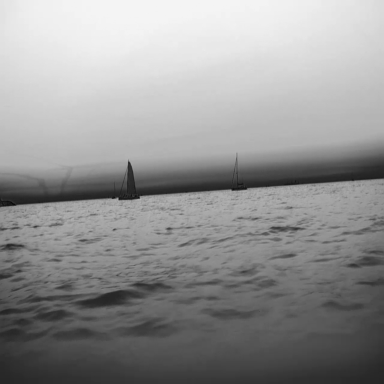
There are three sailboats in the infrared image.